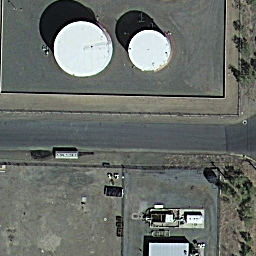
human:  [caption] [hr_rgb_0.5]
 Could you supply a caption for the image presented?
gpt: There are two different size of storage tanks on the ground .

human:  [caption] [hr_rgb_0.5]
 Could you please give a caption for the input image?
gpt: Two different size of storage tanks are on the ground .

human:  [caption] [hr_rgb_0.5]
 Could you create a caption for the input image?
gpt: There are two different size of storage tanks on the ground .

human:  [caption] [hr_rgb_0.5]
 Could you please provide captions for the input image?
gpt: Two different size of storage tanks are on the ground with a road beside .

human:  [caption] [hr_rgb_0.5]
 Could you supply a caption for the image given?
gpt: Two white storage tanks are on the ground with a road beside .